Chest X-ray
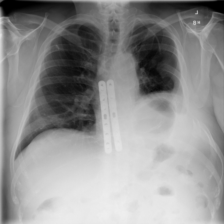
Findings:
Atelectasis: negative
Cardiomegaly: negative
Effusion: negative
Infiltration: negative
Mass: negative
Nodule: negative
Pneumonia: negative
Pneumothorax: negative
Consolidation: negative
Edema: negative
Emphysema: negative
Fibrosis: negative
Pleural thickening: positive
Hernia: negative